Field crop: maize
Growth stage: 2
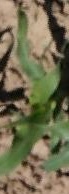
Species: maize